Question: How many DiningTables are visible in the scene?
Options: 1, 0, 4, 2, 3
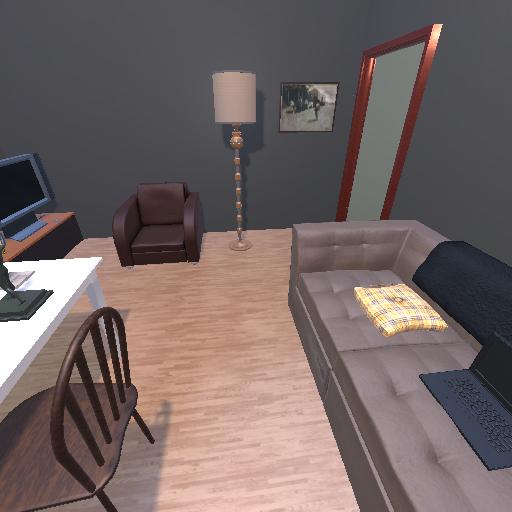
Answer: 1